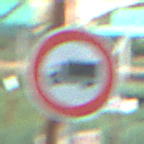
Verkehrszeichen: VerbotFuerKraftfahrzeugeUeberDreiKommaFuenfTonnen
Umgebung: Roofed, Special
Tageszeit: MorningAfternoon
Wetter: PartlyCloudy
Licht: Natural
Jahreszeit: NotSpecified
Kontrast: MediumContrast